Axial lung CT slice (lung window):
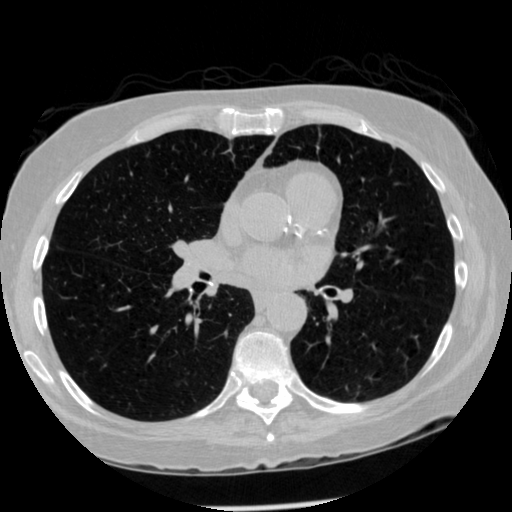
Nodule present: no